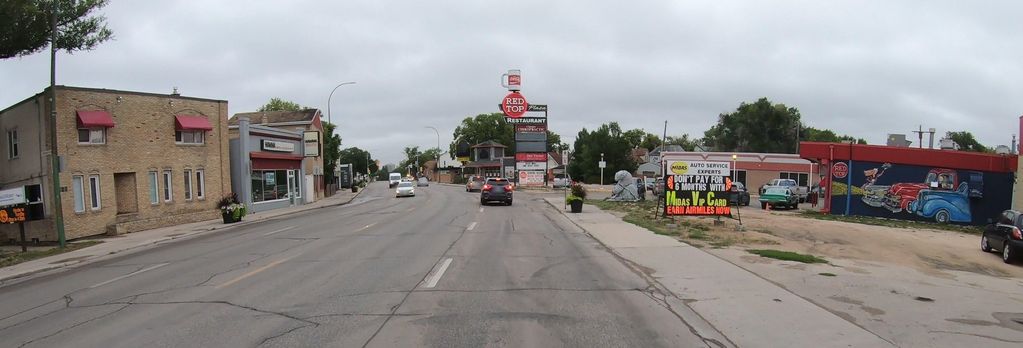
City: winnipeg